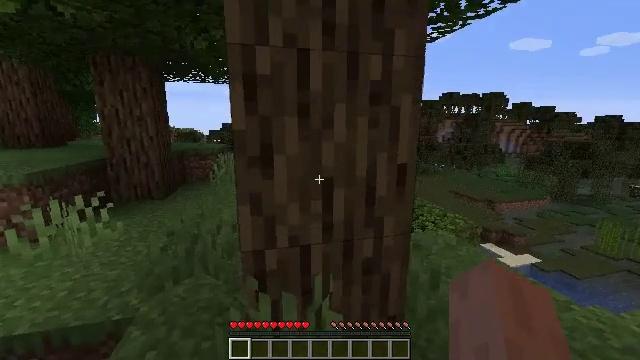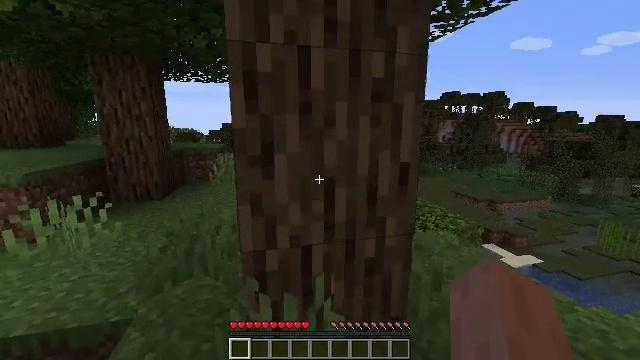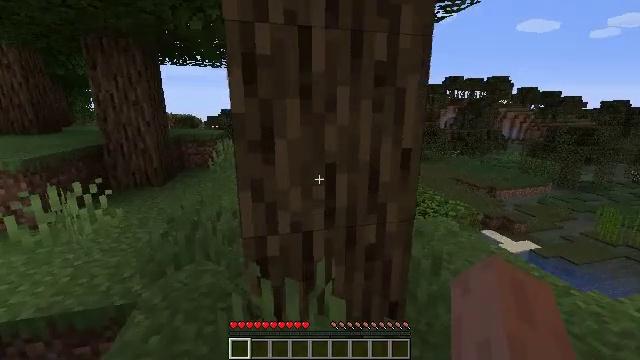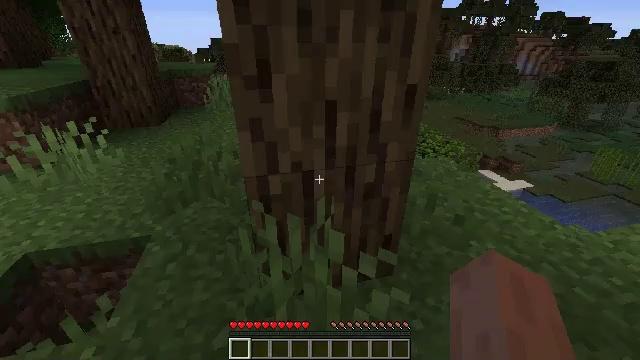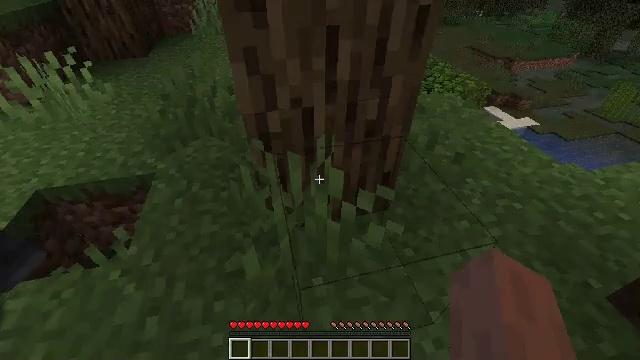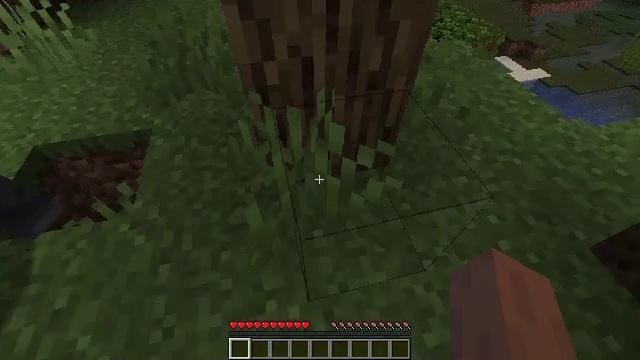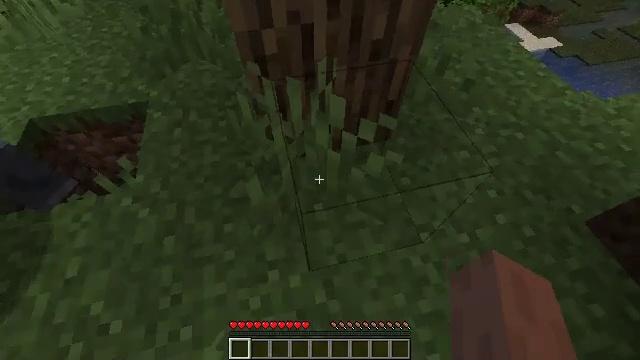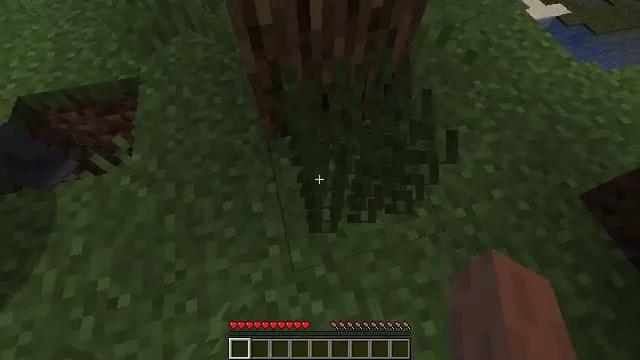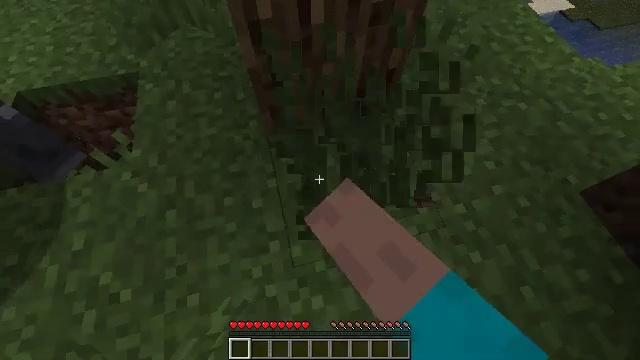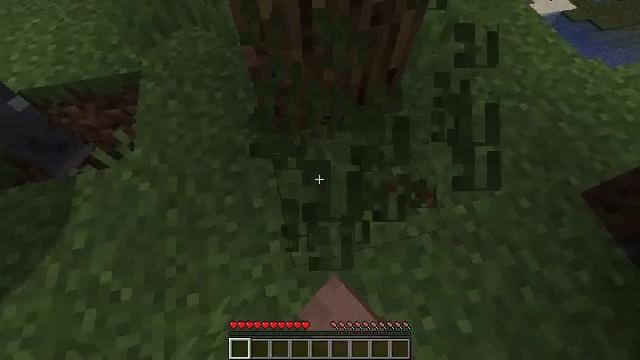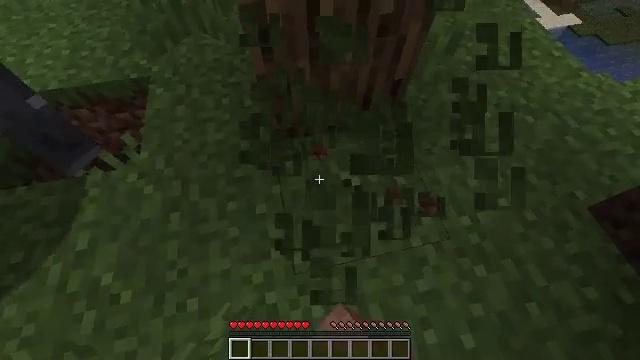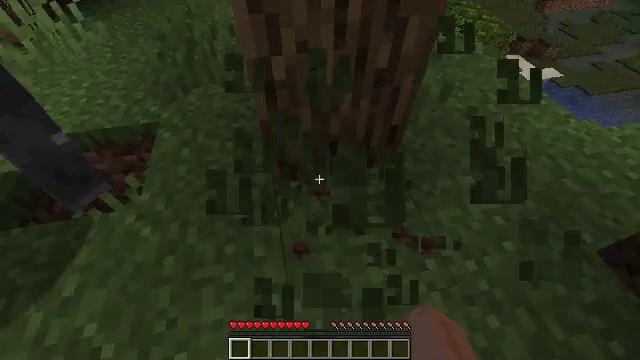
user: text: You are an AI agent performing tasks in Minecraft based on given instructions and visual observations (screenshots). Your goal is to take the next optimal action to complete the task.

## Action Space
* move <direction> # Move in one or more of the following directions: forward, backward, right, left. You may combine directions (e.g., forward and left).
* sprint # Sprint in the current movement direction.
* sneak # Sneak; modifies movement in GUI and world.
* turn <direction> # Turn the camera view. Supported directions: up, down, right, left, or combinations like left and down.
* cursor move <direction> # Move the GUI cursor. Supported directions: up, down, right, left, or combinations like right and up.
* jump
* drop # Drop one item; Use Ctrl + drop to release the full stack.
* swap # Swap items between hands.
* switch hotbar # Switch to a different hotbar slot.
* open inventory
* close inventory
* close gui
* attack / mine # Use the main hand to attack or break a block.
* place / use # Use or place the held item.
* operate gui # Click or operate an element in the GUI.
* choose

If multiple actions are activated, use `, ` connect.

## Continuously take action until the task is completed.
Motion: motion action
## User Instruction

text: Gather grass by holding the left mouse button.
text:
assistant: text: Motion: attack / mine
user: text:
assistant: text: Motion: turn down, attack / mine
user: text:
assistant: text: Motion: turn down
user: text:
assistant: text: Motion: turn down
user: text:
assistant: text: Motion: turn down
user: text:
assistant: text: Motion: turn down
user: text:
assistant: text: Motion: turn down, attack / mine
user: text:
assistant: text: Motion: attack / mine
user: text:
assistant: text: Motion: attack / mine
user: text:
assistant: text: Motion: turn left and up, attack / mine
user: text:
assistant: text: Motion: turn up, attack / mine
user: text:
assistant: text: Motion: attack / mine